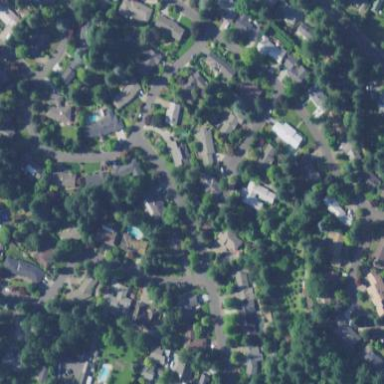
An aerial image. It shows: Residential area in rural setting.